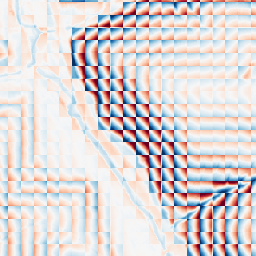
Category: wavelet
Decomposition family: wavelet_biorthogonal
Decomposition parameters: wavelet: bior1.3
level: 4
Upsampling method: area
Upsampling parameters: scale: 4
Upsampling scale: 4